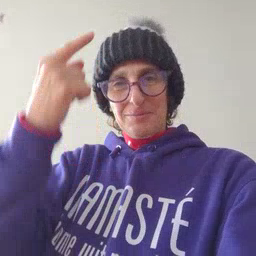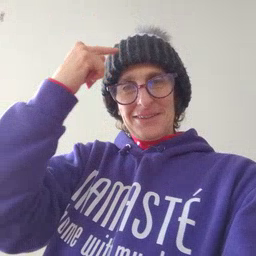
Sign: penny